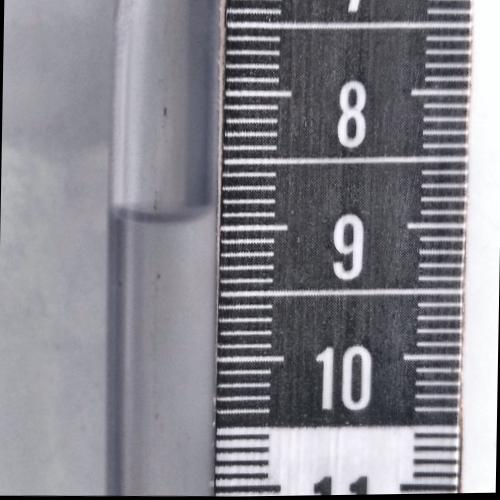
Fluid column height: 8.9 cm